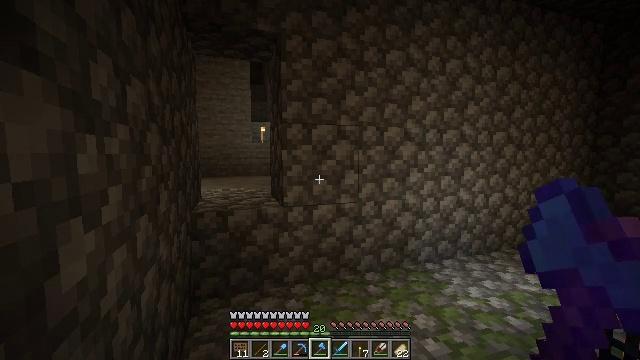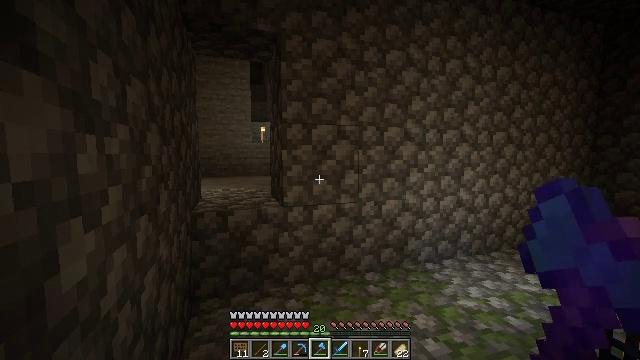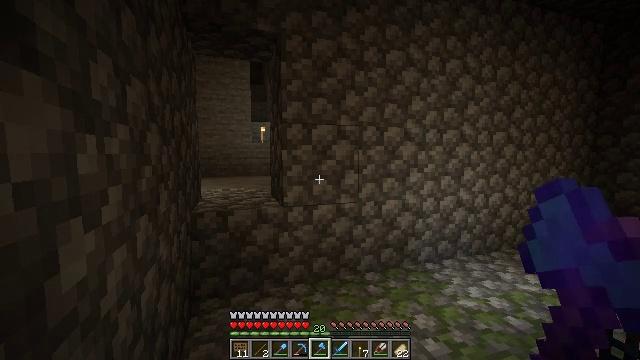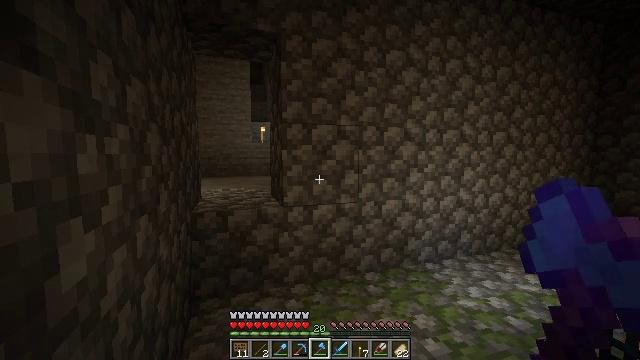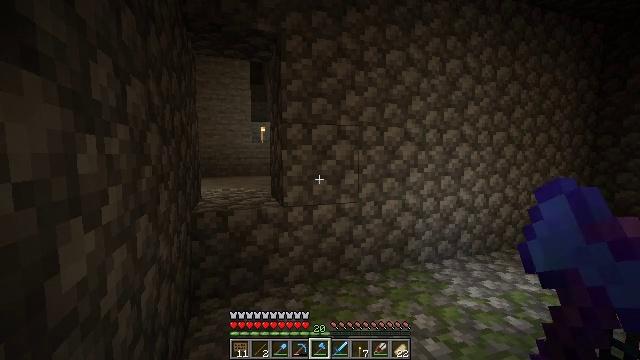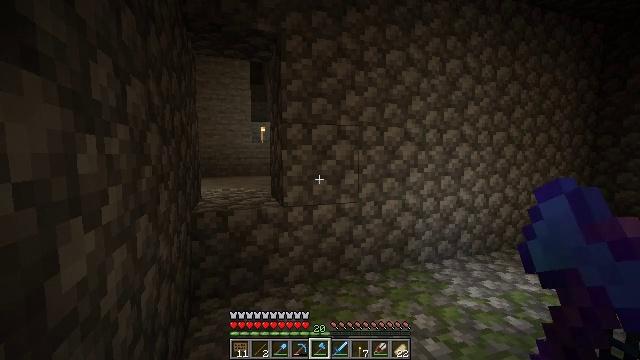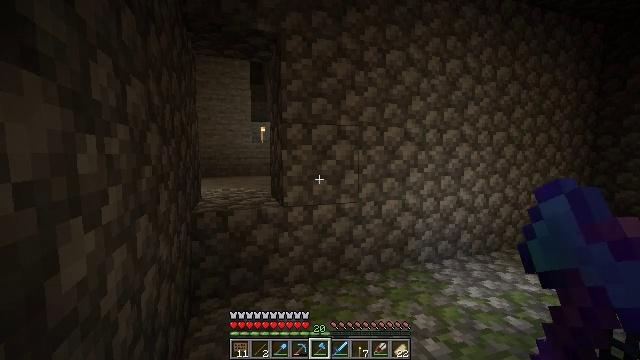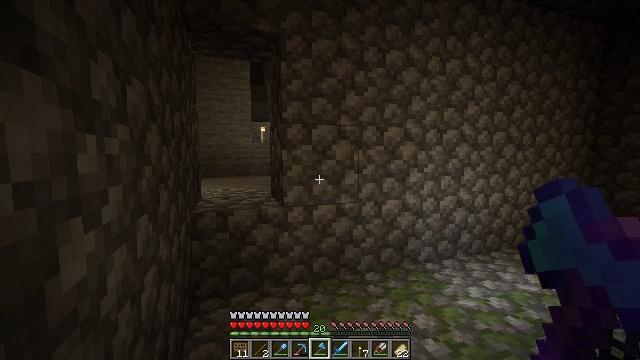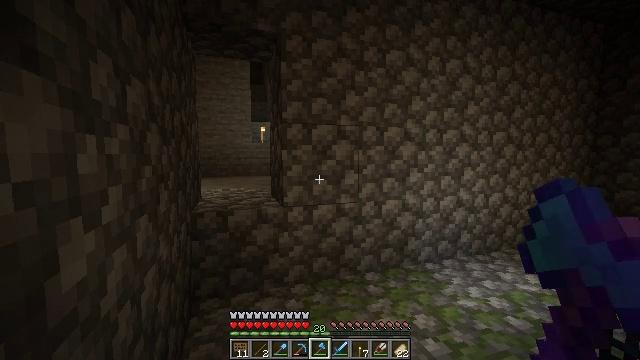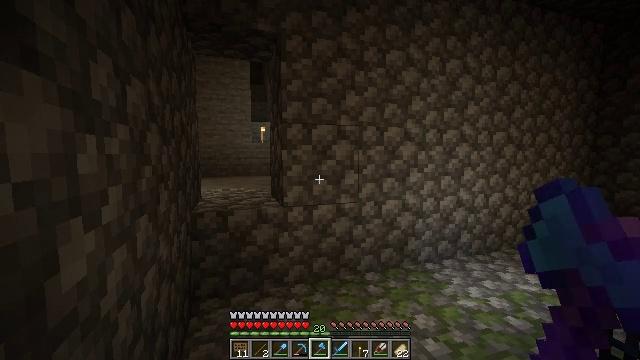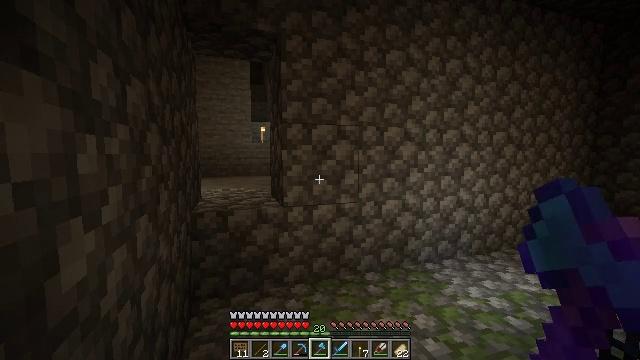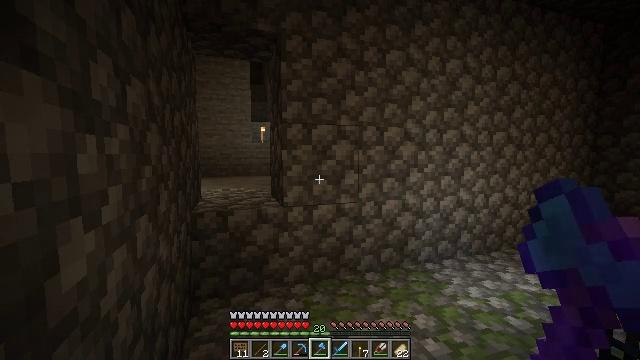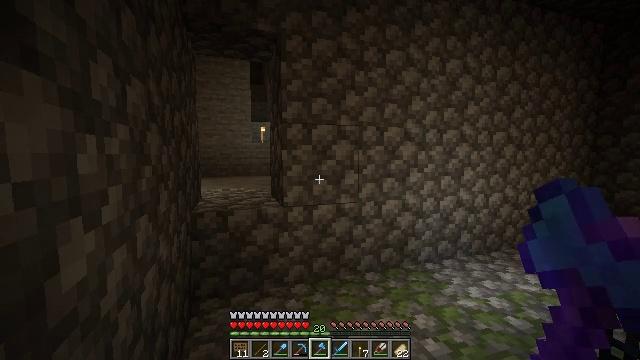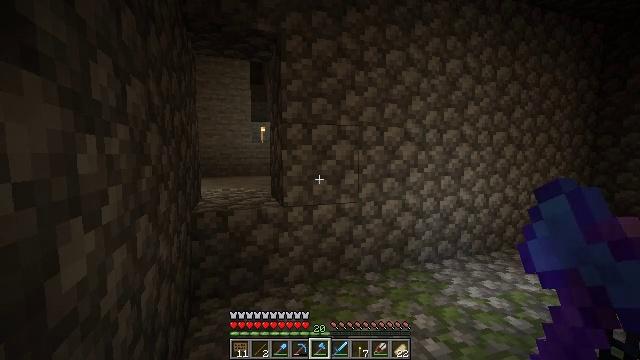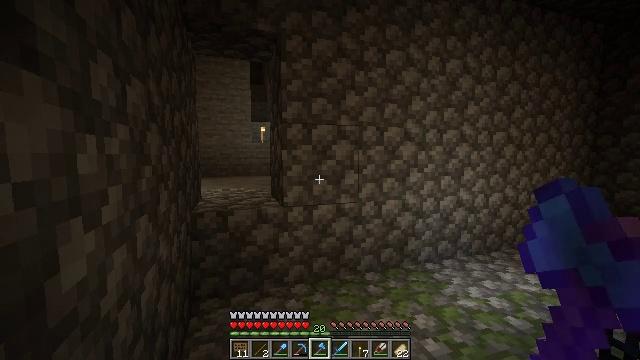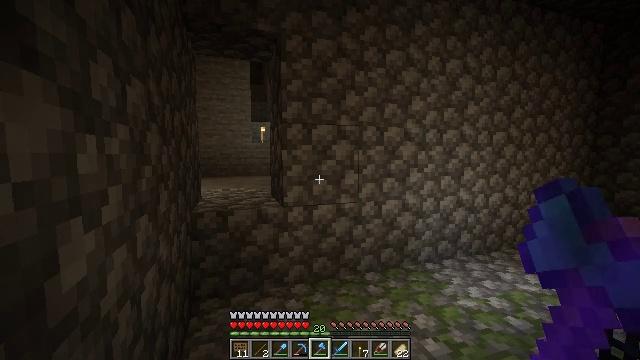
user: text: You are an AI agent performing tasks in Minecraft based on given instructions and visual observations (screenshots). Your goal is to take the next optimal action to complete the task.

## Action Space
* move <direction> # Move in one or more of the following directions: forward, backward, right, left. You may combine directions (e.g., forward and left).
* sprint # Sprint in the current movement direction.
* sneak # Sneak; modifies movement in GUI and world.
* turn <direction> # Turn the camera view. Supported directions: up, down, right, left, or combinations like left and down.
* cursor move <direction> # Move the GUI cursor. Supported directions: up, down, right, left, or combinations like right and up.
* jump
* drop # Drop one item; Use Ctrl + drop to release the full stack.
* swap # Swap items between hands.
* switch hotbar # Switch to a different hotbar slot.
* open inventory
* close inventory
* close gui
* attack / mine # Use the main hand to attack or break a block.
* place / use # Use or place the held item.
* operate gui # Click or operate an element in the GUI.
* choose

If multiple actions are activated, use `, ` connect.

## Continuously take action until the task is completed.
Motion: motion action
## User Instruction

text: Mine the torch on the wall.
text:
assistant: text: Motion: no_op
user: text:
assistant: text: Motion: no_op
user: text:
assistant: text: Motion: no_op
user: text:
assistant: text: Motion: no_op
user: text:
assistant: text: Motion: no_op
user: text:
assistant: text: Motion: no_op
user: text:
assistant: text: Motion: no_op
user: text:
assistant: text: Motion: no_op
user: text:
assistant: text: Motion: no_op
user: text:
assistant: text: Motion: no_op
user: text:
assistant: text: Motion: no_op
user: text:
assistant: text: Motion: no_op
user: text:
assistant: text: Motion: no_op
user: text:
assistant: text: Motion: no_op
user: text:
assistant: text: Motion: no_op
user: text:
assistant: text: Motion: no_op
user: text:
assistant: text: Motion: no_op
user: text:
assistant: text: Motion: no_op
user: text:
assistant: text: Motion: no_op
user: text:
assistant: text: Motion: no_op
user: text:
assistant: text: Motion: no_op
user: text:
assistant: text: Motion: no_op
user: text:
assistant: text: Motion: no_op
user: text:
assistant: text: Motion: no_op
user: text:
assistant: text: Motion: no_op
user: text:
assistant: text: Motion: no_op
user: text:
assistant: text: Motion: no_op
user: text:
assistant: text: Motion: no_op
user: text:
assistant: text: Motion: no_op
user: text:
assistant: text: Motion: no_op